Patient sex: M
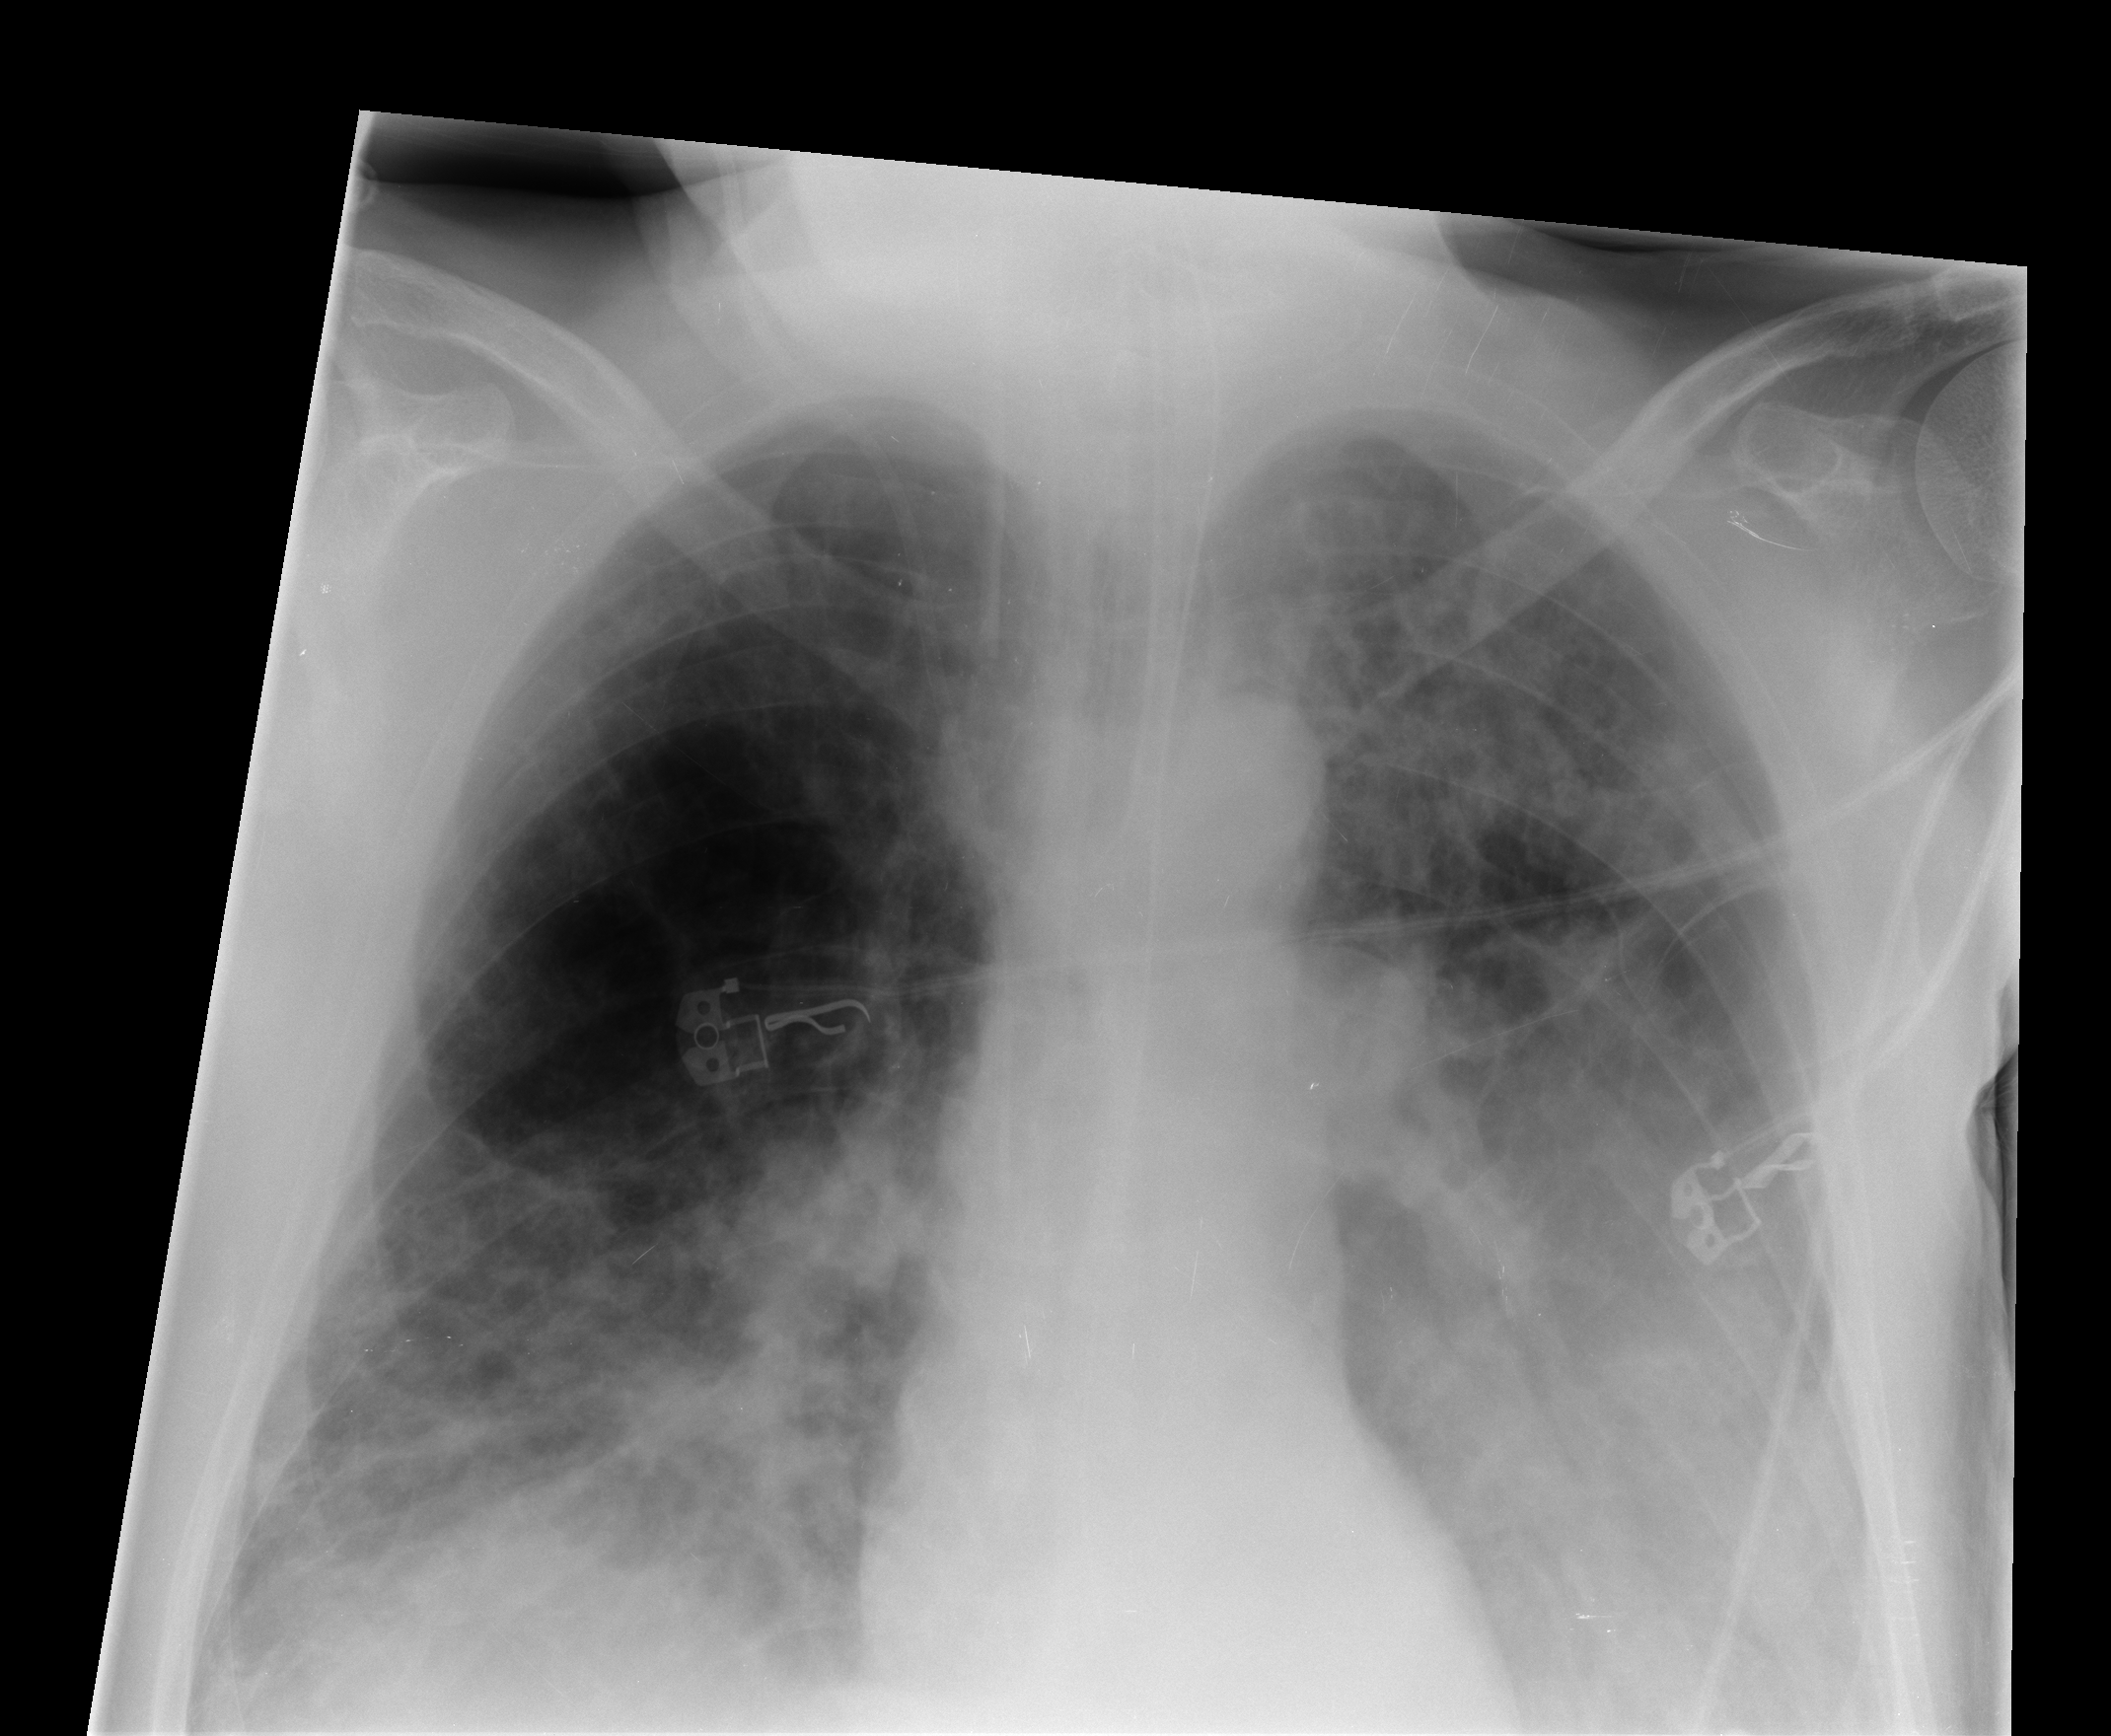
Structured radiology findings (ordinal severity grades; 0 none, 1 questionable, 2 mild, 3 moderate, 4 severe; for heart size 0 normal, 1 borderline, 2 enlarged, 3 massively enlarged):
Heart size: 0
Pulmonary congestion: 2
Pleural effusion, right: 1
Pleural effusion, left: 3
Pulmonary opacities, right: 2
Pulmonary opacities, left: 2
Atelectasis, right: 2
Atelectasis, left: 2